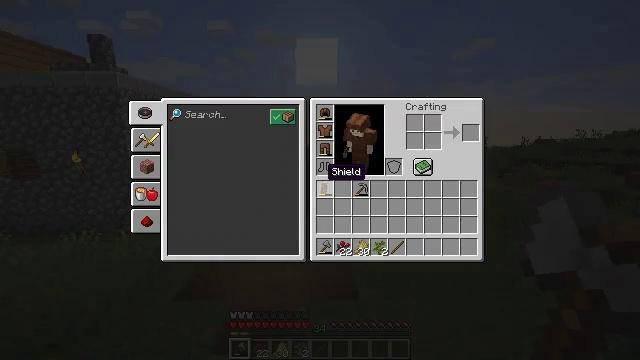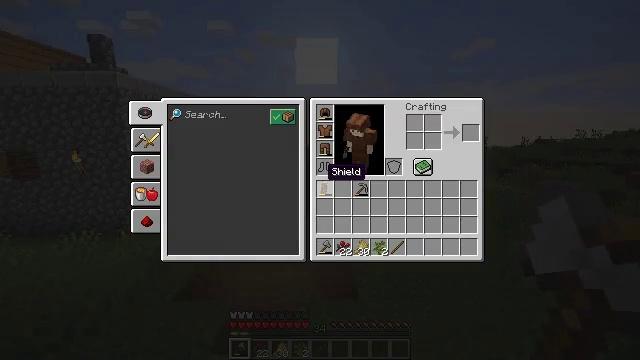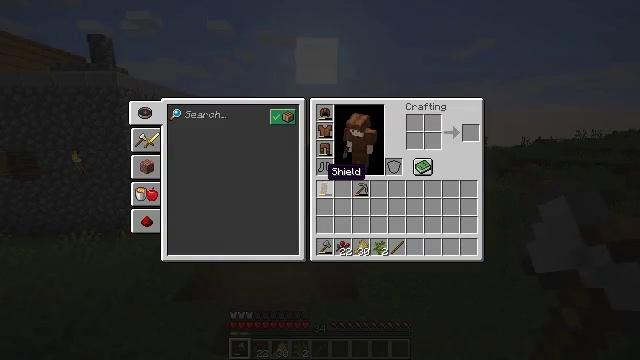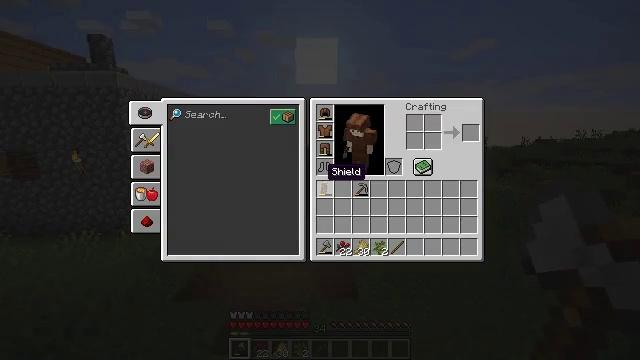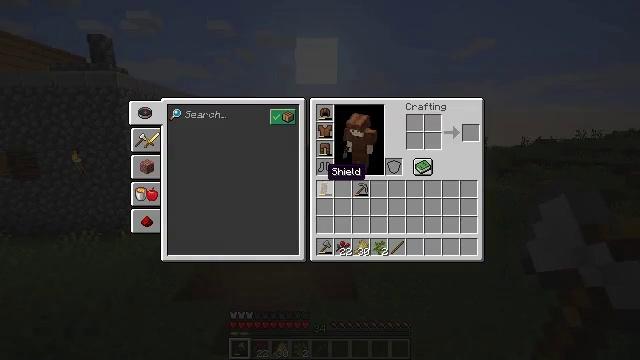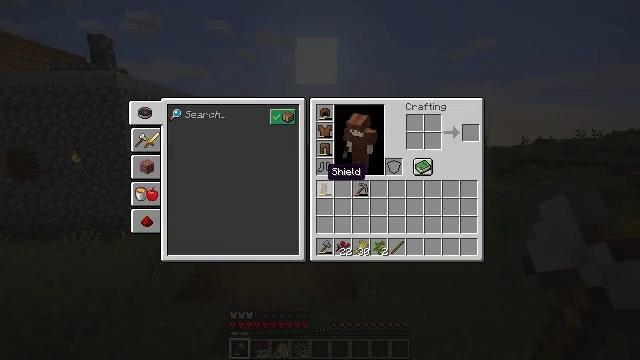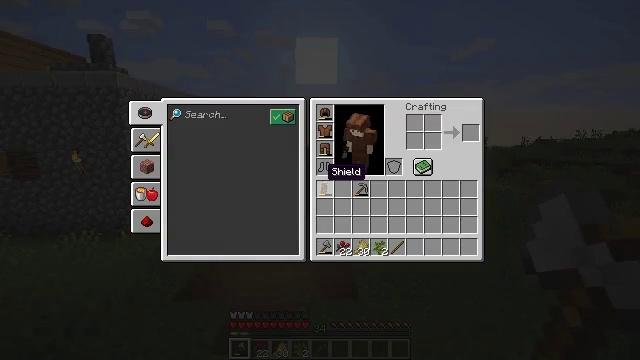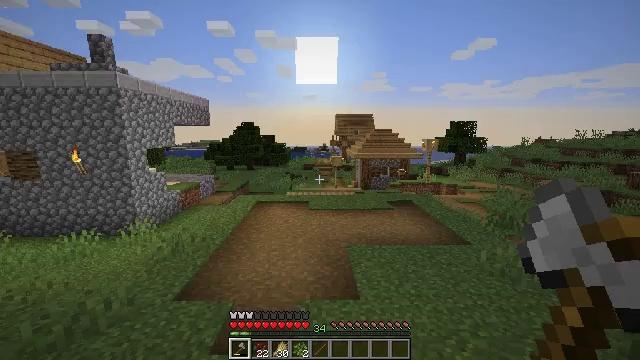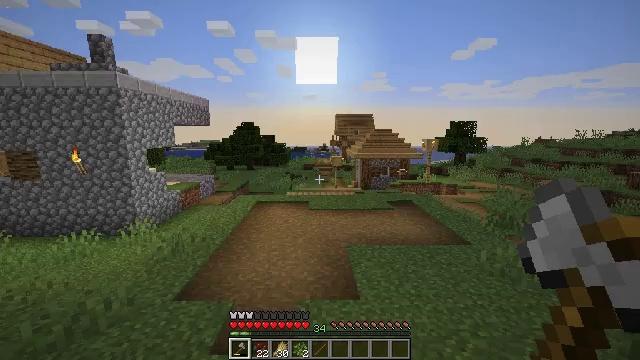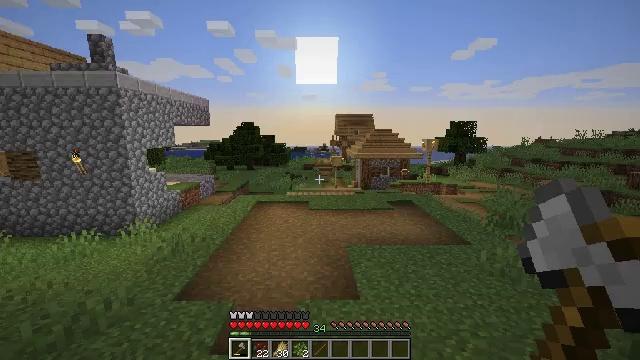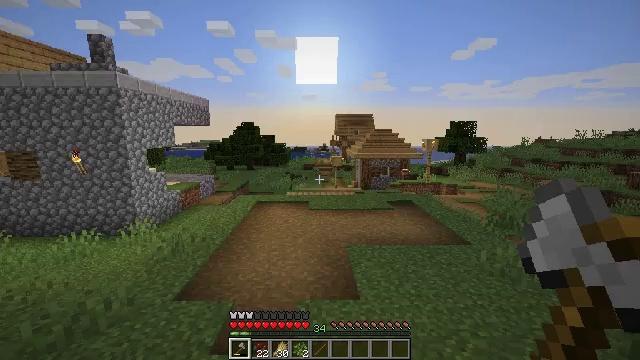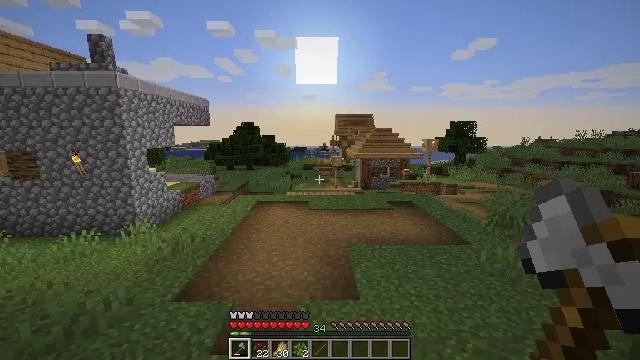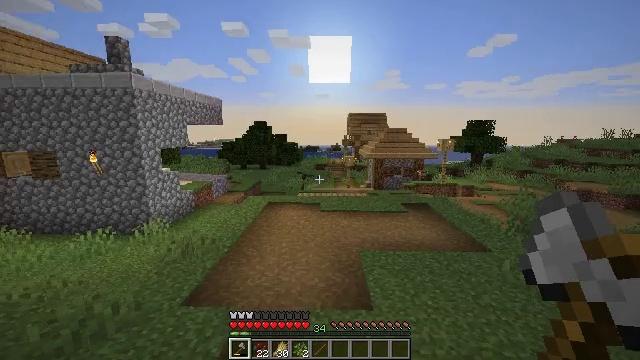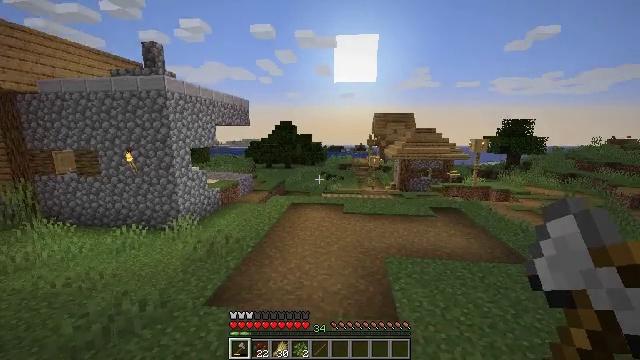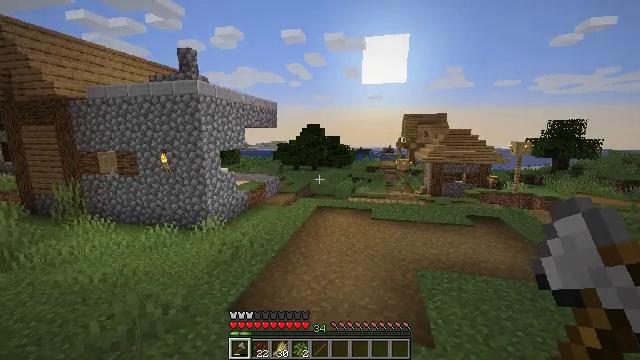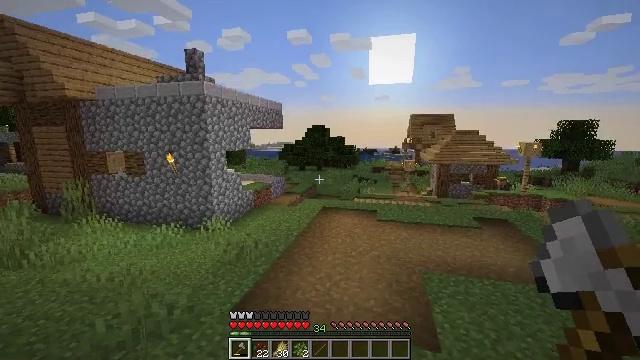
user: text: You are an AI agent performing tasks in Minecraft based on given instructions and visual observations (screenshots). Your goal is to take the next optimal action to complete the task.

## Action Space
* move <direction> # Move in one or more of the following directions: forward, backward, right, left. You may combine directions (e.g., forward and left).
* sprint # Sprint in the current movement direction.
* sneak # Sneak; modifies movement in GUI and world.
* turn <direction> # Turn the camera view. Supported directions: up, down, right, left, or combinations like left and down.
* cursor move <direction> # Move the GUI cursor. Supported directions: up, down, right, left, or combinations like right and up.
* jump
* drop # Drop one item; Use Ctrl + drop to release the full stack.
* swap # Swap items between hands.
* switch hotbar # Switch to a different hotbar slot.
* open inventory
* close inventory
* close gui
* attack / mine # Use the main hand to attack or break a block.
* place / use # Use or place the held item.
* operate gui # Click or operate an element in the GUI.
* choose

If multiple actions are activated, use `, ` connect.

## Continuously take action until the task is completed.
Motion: motion action
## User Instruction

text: Break the loom.
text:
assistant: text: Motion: move forward
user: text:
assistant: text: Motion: move forward
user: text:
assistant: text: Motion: move forward
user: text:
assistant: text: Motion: move forward
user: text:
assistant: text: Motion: no_op
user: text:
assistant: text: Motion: no_op
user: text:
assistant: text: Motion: close inventory
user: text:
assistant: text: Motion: close inventory
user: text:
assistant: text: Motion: close inventory
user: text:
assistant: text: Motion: no_op
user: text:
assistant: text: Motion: move forward
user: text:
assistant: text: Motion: move forward, turn left
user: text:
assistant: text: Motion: move forward, turn left
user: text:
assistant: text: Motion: move forward, turn left
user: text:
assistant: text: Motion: turn left
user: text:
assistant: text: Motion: move forward
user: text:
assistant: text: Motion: move forward
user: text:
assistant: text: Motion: move forward
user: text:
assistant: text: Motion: move forward
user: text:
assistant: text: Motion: move forward
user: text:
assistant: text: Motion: move forward
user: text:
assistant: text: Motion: move forward
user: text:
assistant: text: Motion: move forward
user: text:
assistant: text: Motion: move forward
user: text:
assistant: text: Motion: move forward
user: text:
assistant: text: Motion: move forward
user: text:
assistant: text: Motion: move forward
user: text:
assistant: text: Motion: move forward
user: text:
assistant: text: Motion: turn left
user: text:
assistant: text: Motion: turn left and up